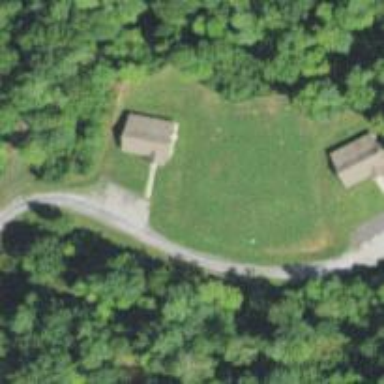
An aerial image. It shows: Driveway leading to service road.